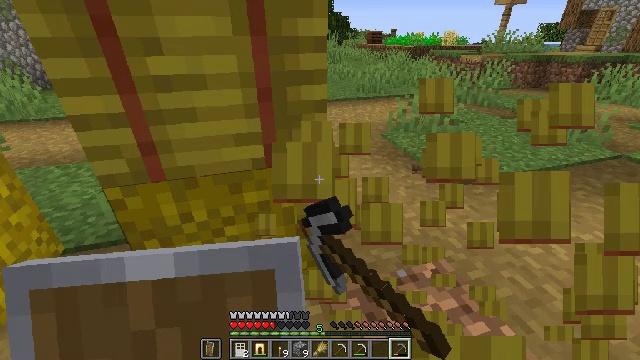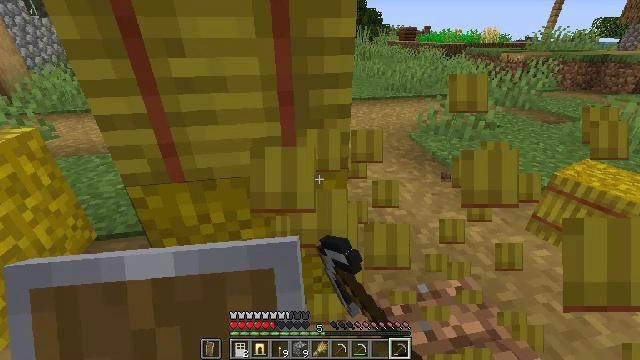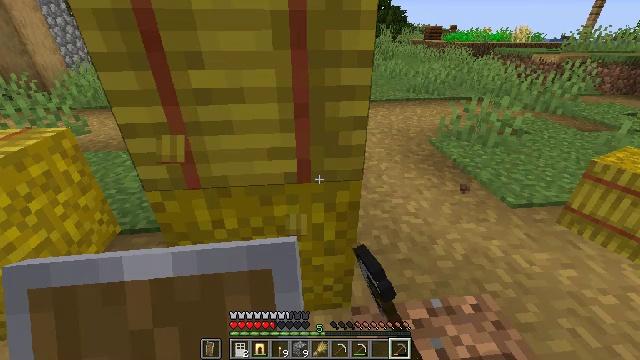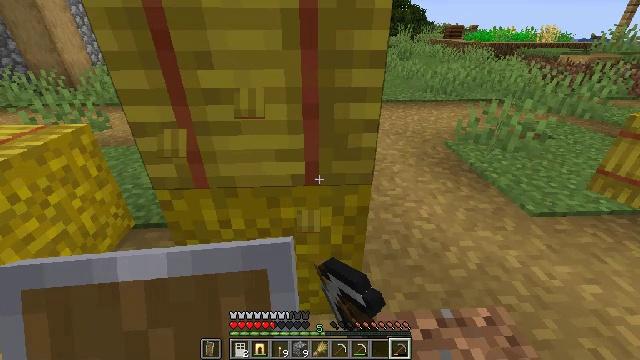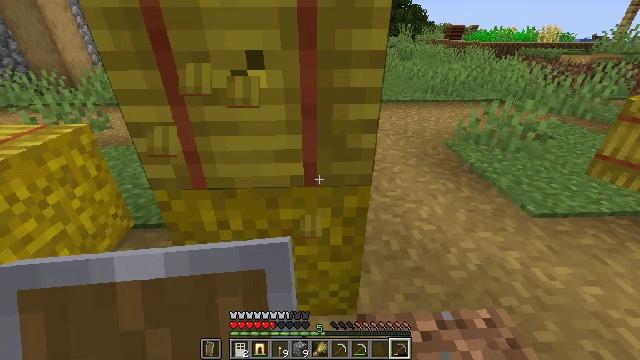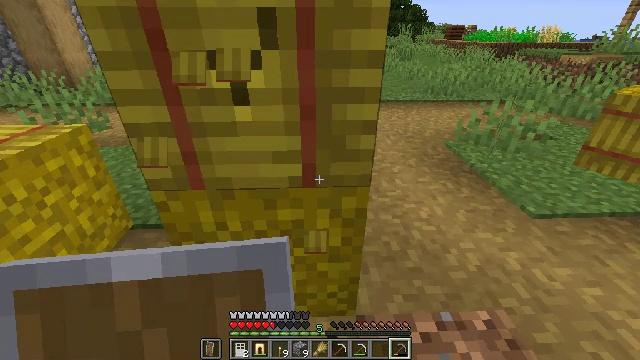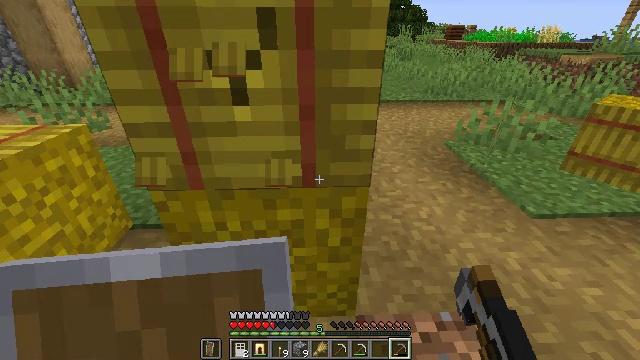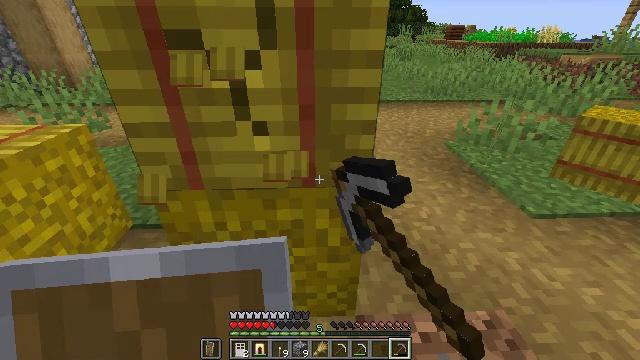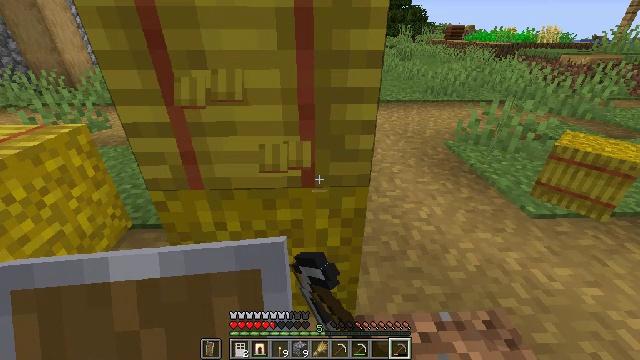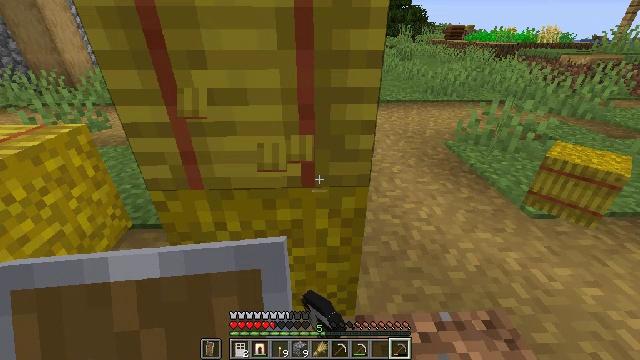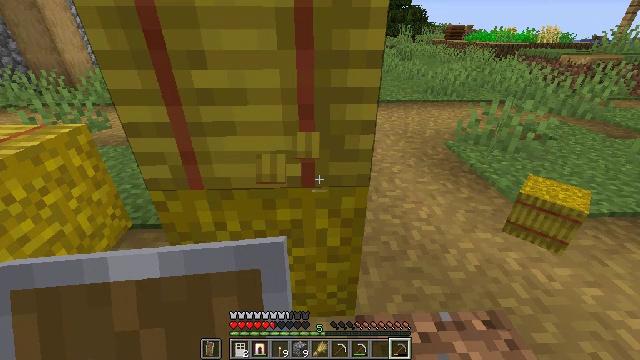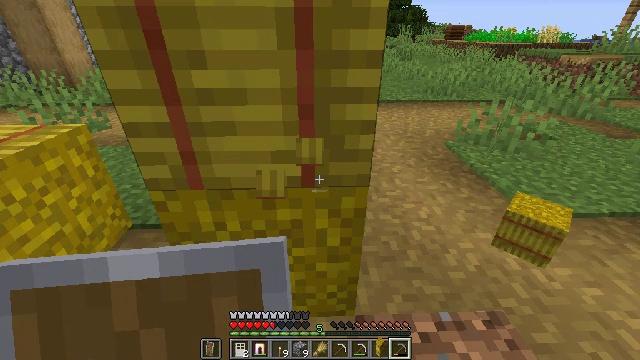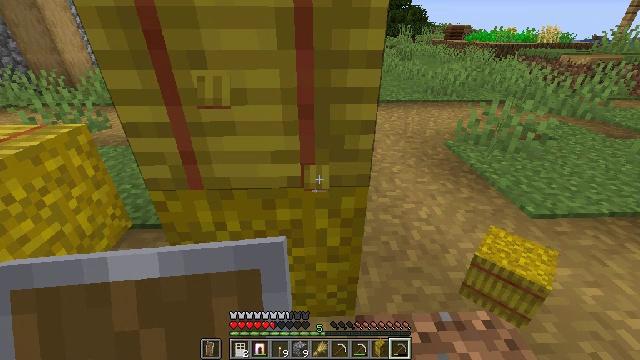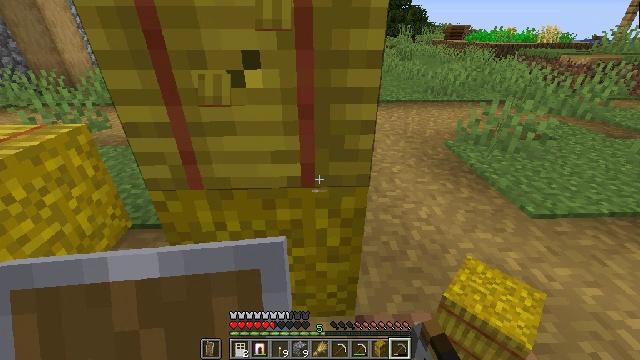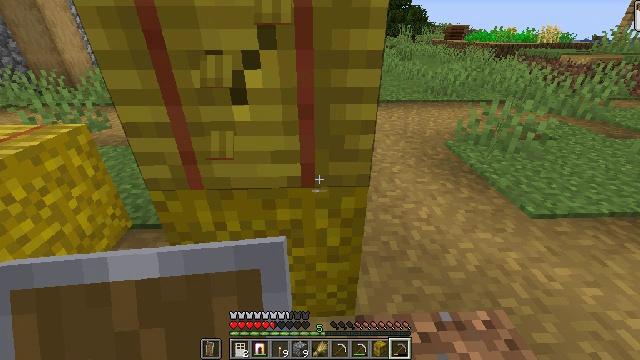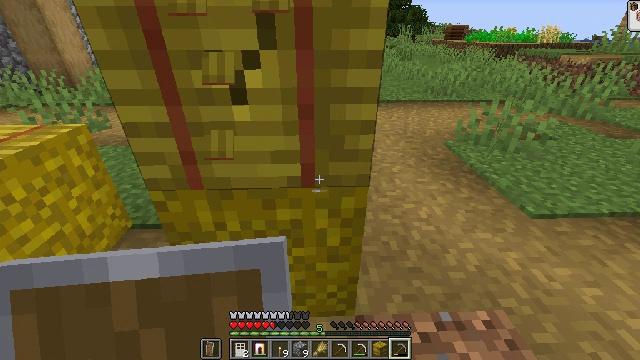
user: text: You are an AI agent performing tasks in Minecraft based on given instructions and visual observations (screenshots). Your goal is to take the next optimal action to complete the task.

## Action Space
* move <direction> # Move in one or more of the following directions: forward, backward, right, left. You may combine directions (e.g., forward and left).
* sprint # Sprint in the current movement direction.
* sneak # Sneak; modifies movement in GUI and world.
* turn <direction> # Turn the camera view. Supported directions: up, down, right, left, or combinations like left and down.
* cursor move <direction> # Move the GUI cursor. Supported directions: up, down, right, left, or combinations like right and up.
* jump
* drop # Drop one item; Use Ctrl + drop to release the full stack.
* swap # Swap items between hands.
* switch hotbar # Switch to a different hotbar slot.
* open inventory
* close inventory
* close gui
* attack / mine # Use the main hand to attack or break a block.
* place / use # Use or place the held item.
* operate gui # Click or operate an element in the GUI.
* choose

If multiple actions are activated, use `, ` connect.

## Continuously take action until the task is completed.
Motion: motion action
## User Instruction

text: Gather hay blocks from the farm.
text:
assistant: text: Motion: turn left, attack / mine
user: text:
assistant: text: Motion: turn left, attack / mine
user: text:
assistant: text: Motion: turn left, attack / mine
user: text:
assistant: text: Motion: attack / mine
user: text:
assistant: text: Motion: attack / mine
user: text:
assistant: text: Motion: attack / mine
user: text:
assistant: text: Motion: attack / mine
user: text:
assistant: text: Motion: no_op
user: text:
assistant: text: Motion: no_op
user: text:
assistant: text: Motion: no_op
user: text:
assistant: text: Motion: no_op
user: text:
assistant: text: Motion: attack / mine
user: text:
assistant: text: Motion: attack / mine
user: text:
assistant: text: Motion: attack / mine
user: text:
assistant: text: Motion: attack / mine
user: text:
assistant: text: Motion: attack / mine
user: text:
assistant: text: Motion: attack / mine
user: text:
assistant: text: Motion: attack / mine
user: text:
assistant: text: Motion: attack / mine
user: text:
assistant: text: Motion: attack / mine
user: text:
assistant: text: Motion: attack / mine
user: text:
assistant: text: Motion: attack / mine
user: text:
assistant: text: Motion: attack / mine
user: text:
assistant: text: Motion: attack / mine
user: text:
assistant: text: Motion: attack / mine
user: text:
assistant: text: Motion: attack / mine
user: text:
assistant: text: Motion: attack / mine
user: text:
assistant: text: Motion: attack / mine
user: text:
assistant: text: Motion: attack / mine
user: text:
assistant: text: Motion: attack / mine